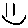
Label: smiley face